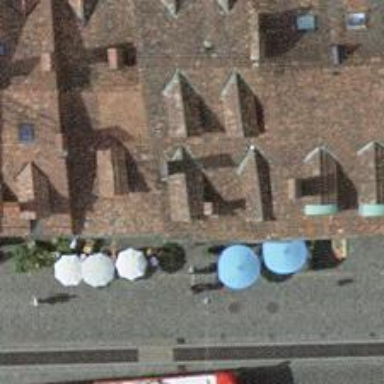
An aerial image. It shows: Ice cream stand or shop.